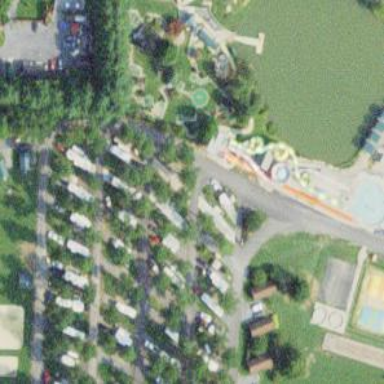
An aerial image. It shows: Water slide attraction.